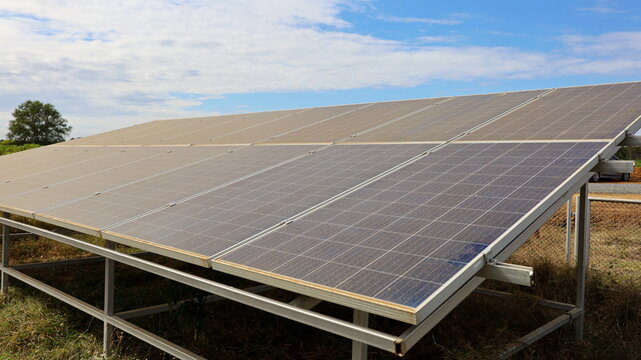
Label: Dusty